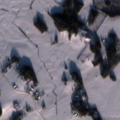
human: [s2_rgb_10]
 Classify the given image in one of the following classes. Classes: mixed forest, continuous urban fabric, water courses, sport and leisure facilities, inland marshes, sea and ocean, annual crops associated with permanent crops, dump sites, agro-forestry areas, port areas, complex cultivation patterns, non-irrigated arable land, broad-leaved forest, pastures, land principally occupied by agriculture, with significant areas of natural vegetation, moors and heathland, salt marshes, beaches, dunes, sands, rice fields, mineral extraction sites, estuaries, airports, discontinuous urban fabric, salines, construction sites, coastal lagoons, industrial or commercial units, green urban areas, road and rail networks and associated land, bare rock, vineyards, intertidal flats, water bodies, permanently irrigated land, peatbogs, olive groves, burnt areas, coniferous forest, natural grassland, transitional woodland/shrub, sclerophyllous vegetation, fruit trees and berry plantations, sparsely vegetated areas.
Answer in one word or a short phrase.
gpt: non-irrigated arable land, land principally occupied by agriculture, with significant areas of natural vegetation, transitional woodland/shrub